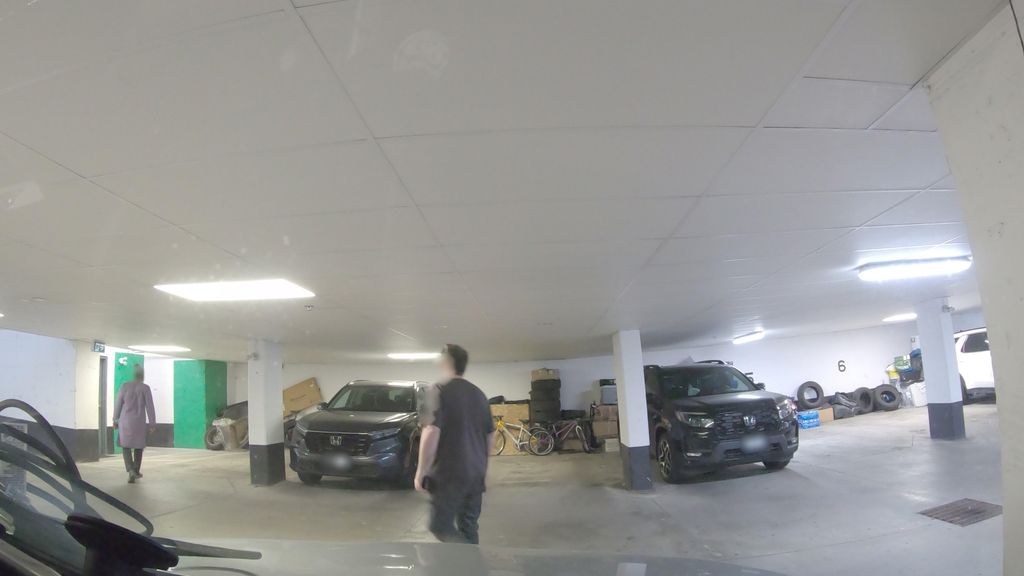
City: toronto